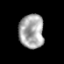
Tissue: prostate
Cell type: NK cells
Senescence score: 0.3544
Nuclear area (px): 831
Mean DAPI intensity: 167.86